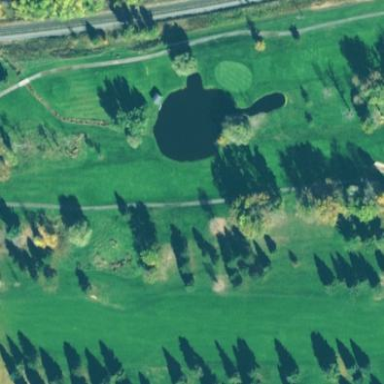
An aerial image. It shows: Area with grass used as rough in golf course.